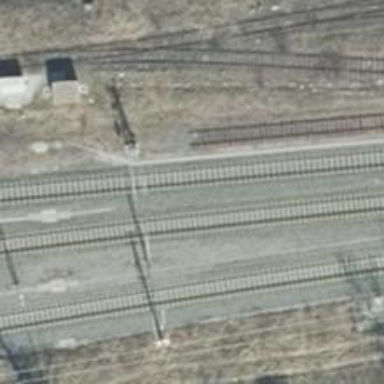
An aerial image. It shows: Disused railway yard.